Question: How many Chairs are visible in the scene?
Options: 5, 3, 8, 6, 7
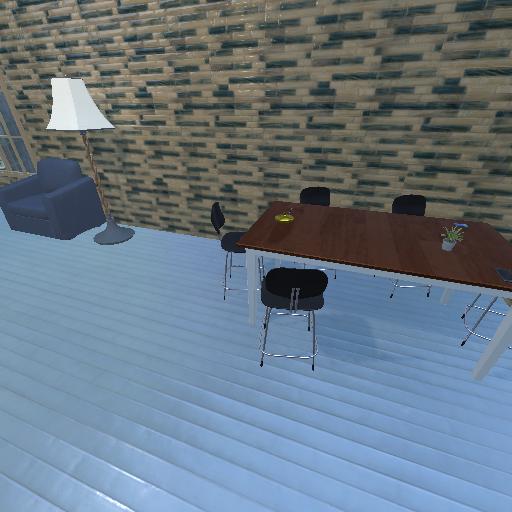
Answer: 5